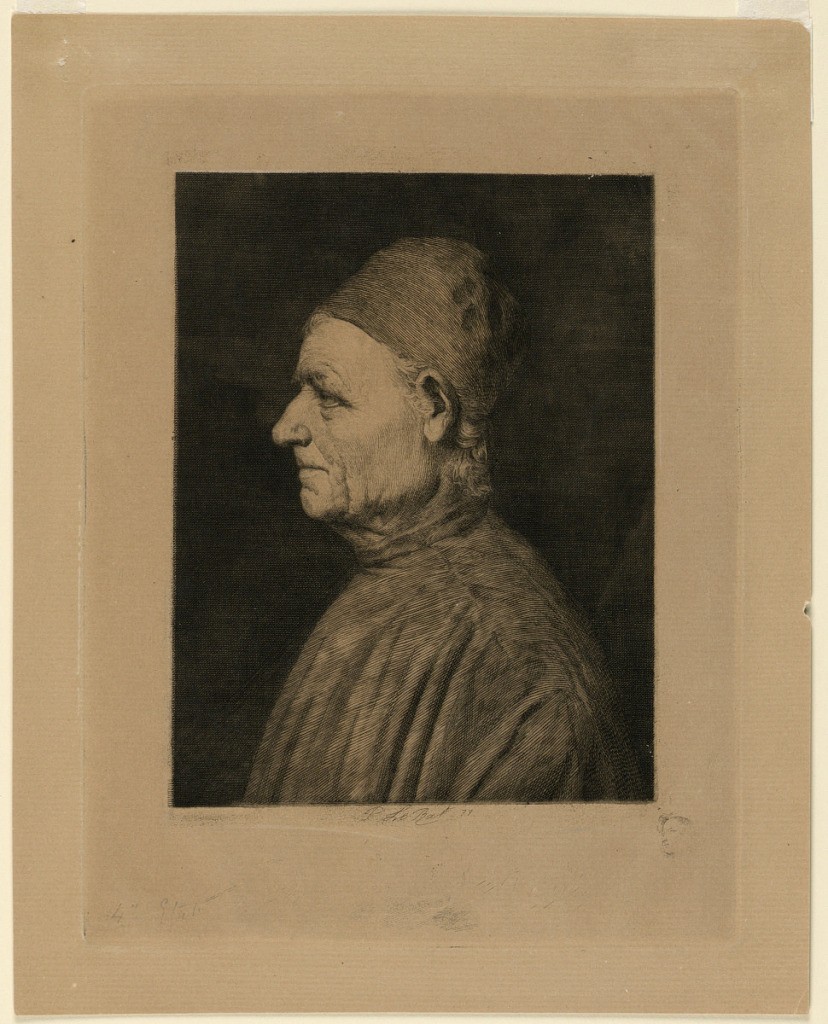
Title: Le Doge Loredan
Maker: Paul-Edme Lerat, French, 1849 - 1892
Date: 1877
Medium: Etching in black ink on tan paper
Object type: Print
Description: An elderly man, wearing a skull cap, is seen in left profile, bust length. Inscribed, bottom center: "P. Le Rat '77". Remarque, lower right.